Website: bh-photo
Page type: cross-sells
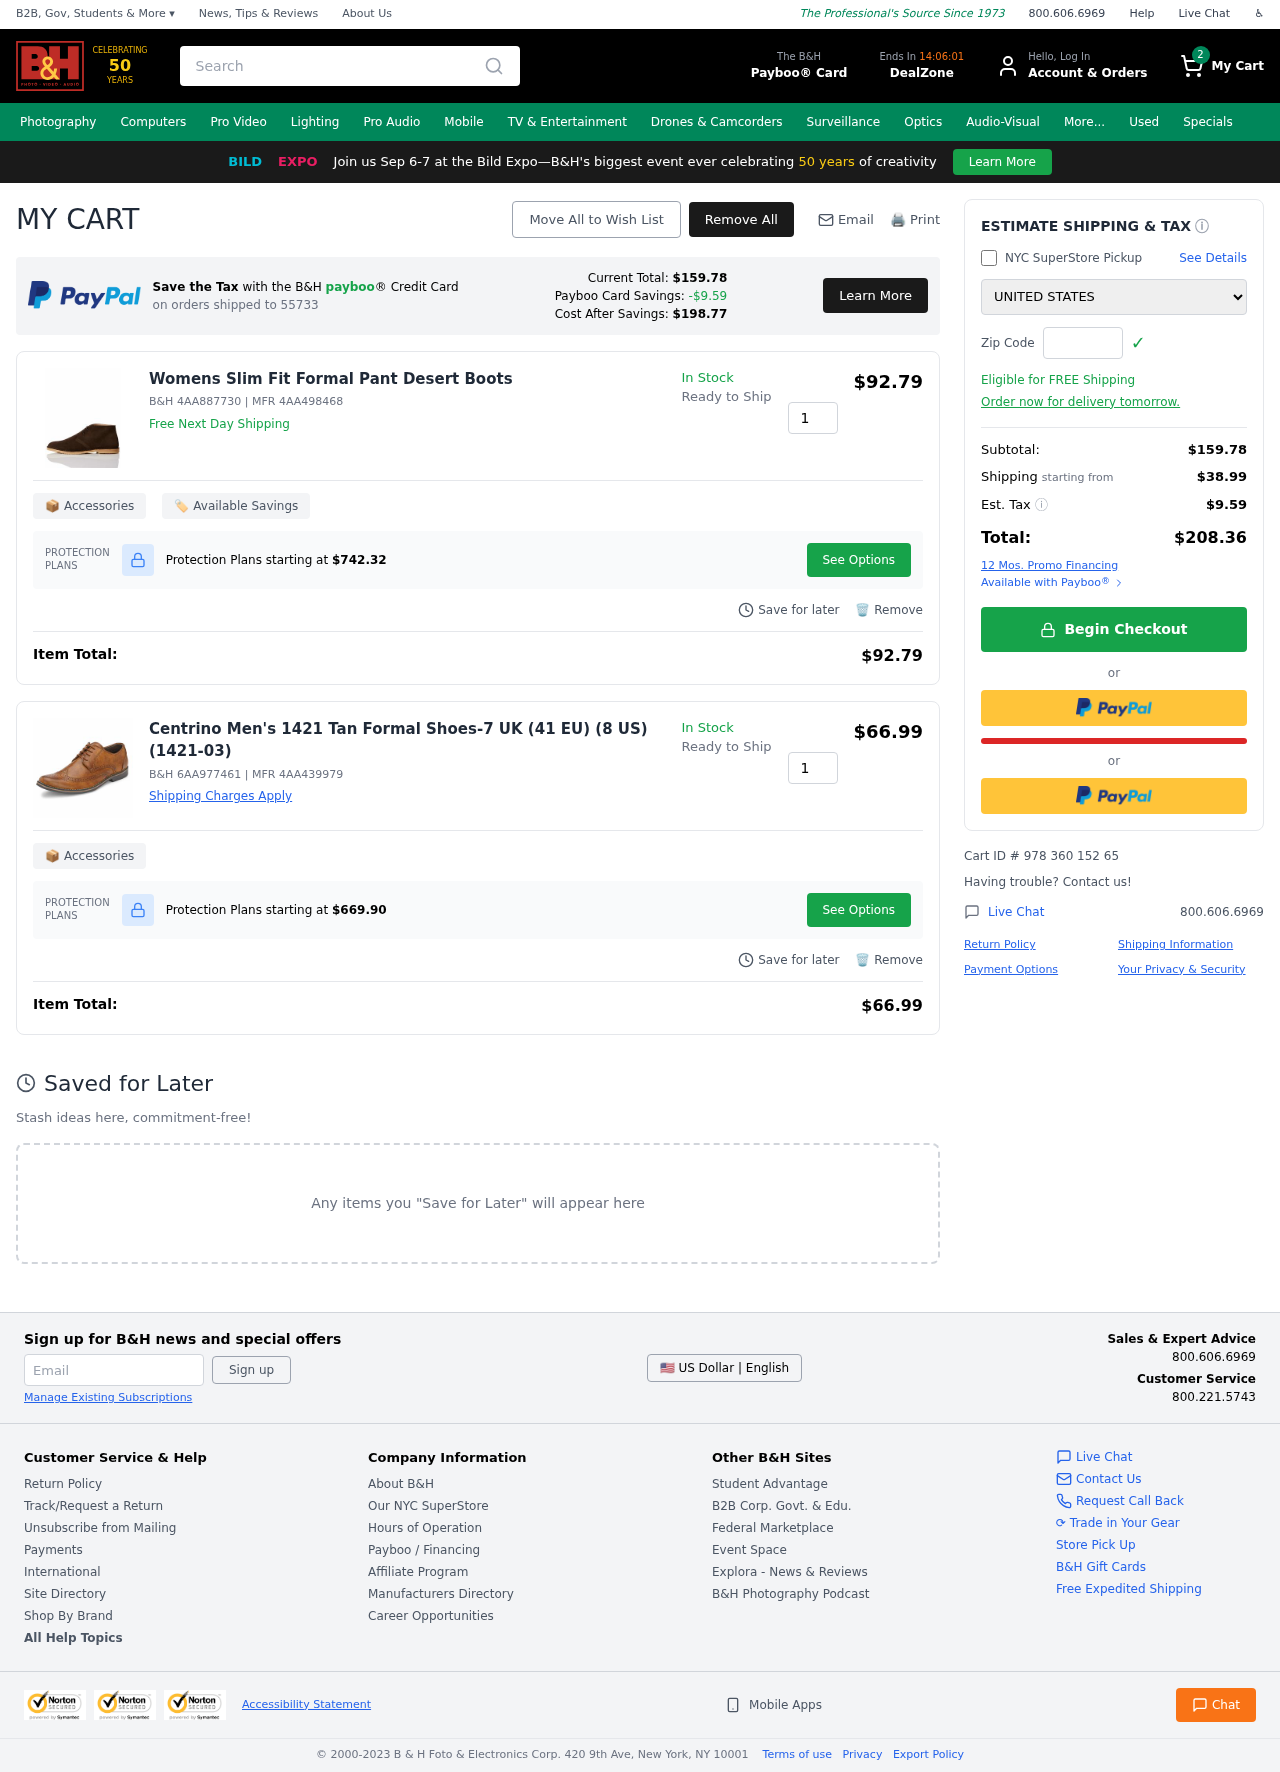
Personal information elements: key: PII_COUNTRY
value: United States
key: PII_POSTCODE
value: on orders shipped to 55733
Product elements: key: PRODUCT1_NAME
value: Womens Slim Fit Formal Pant Desert Boots
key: PRODUCT1_PRICE
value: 92.79
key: PRODUCT1_QUANTITY
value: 1
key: PRODUCT2_NAME
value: Centrino Men's 1421 Tan Formal Shoes-7 UK (41 EU) (8 US) (1421-03)
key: PRODUCT2_PRICE
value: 66.99
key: PRODUCT2_QUANTITY
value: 1
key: PRODUCT1_SKU
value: B&H 4AA887730
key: PRODUCT1_MFR
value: MFR 4AA498468
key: PRODUCT1_PROTECTION_PRICE
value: $742.32
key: PRODUCT1_ITEM_TOTAL
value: $92.79
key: PRODUCT2_SKU
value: B&H 6AA977461
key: PRODUCT2_MFR
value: MFR 4AA439979
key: PRODUCT2_PROTECTION_PRICE
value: $669.90
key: PRODUCT2_ITEM_TOTAL
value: $66.99
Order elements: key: ORDER_NUM_ITEMS
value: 2
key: PAYBOO_CURRENT_TOTAL
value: $159.78
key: ORDER_SUBTOTAL
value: $159.78
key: ORDER_SHIPPING_COST
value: $38.99
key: ORDER_TAX
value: $9.59
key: ORDER_TOTAL
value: $208.36
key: ORDER_ID
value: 978 360 152 65
Search elements: key: HEADER_SEARCH
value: Search
Other elements: key: PAYBOO_SAVINGS
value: -$9.59
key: PAYBOO_COST_AFTER_SAVINGS
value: $198.77